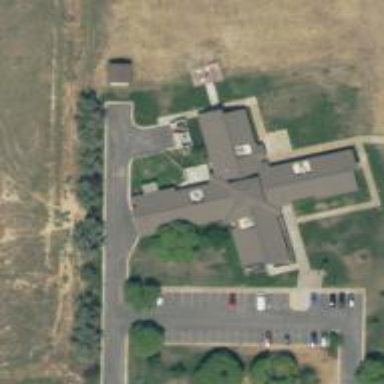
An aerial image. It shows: Hospital providing healthcare services.